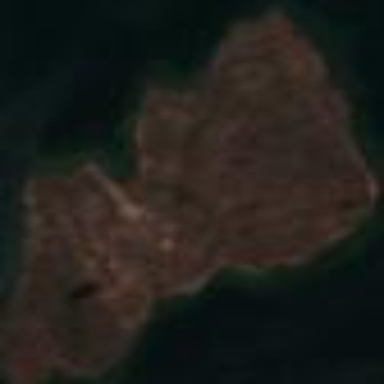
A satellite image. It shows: Islet.